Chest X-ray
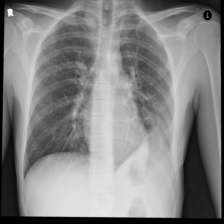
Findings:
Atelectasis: negative
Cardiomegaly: negative
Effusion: negative
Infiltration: positive
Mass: negative
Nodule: negative
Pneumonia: negative
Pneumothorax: negative
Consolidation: positive
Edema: negative
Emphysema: negative
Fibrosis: negative
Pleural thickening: negative
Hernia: negative